Question: This is the expansion diagram of a second-order Rubik's Cube. Given the initial state, you can perform 18 standard operations. Find the minimum number of steps to make the Rubik's Cube reach the restored state. The goal is to restore the cube to its original state, with green on the front face, white on the top, and yellow on the bottom, disregarding isomorphic configurations.
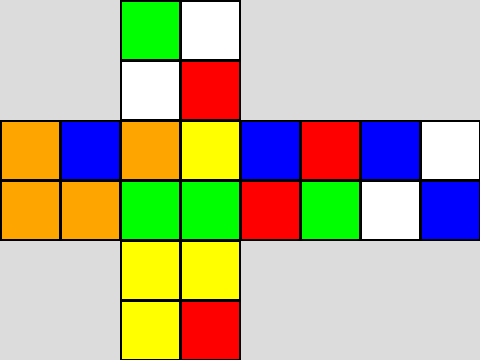
Answer: 5